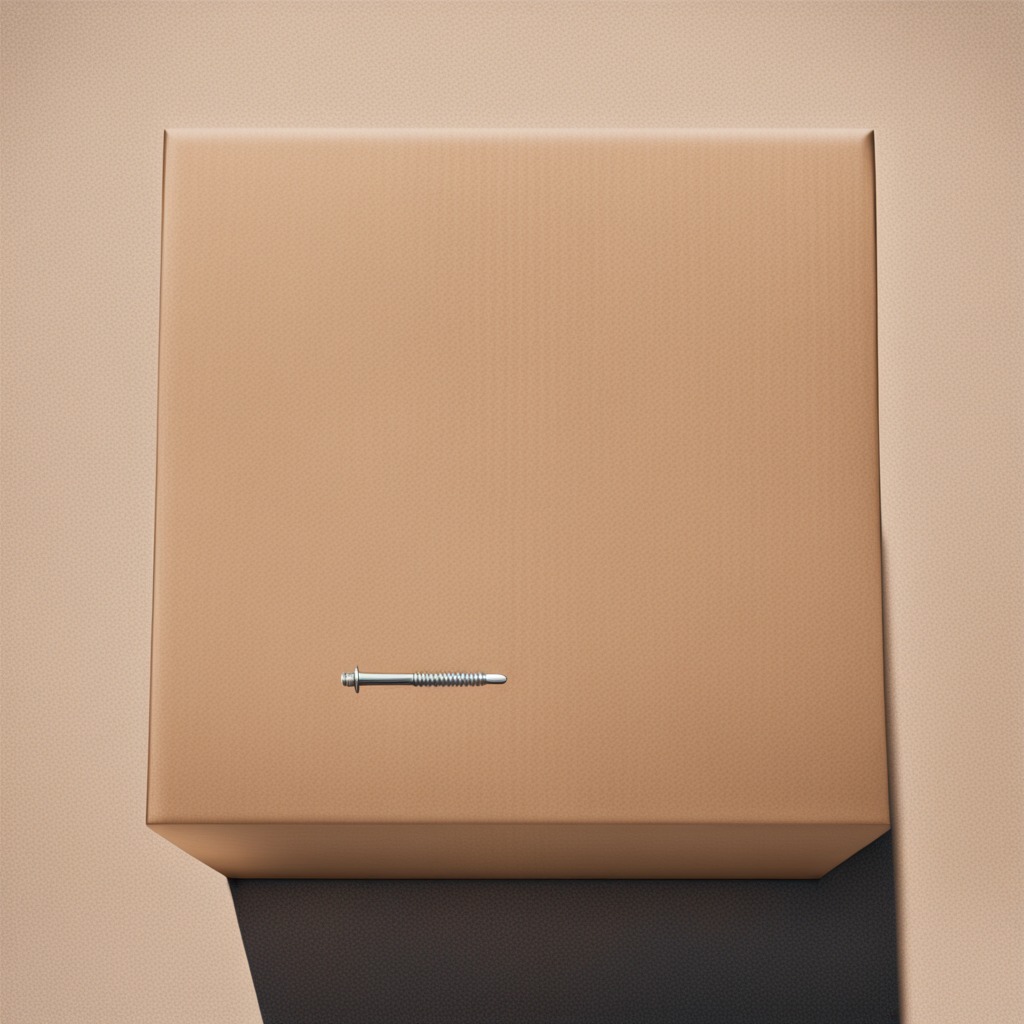
A metal screw lying on a cardboard box surface in an outdoor workshop during daytime bright natural light soft shadows slightly creased but